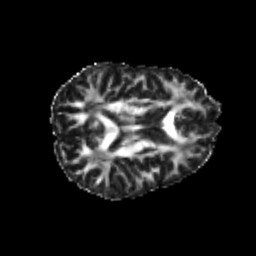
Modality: FA
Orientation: axial
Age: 23
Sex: female
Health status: healthy
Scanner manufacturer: philips
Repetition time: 7.386 s
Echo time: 0.08599 s